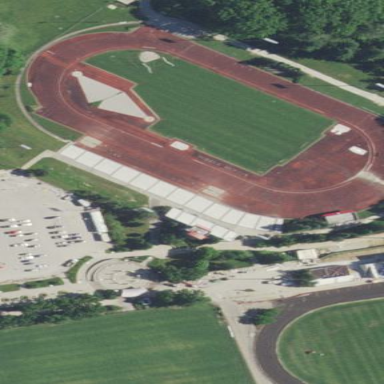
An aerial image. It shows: Grandstand building.